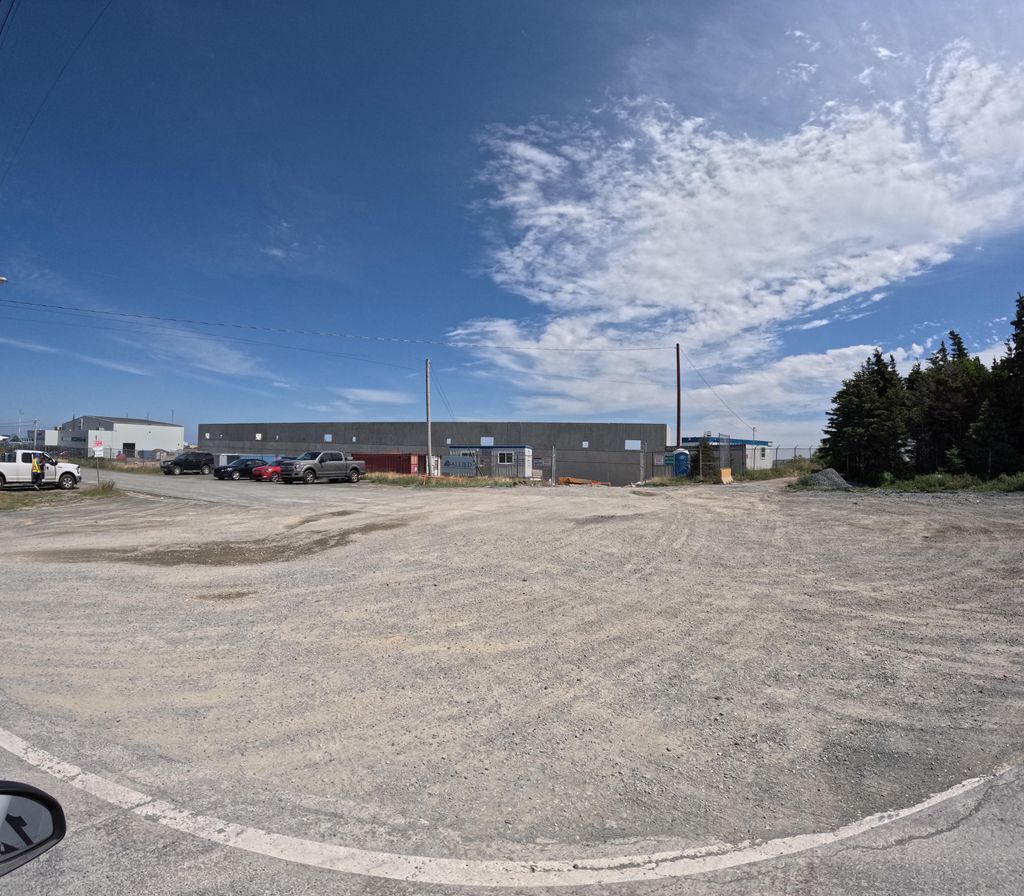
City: st_johns